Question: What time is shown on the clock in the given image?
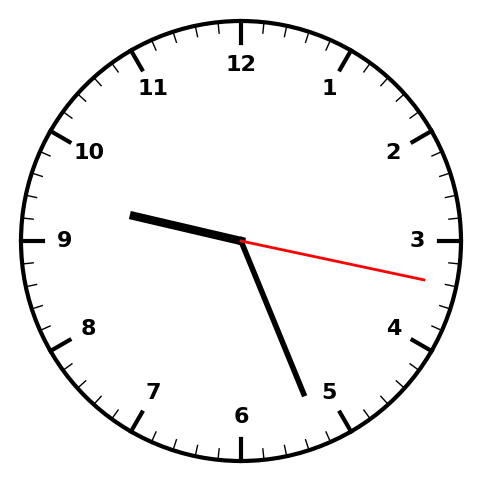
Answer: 09:26:17